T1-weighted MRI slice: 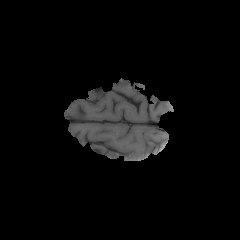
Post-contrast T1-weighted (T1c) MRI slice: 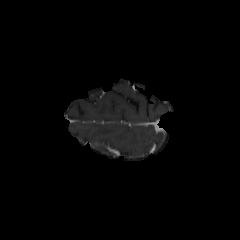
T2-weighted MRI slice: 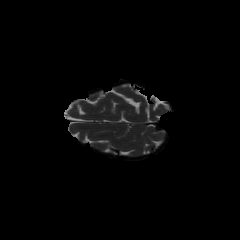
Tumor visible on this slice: no